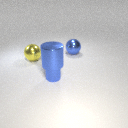
large blue metal sphere to the right of large yellow metal sphere